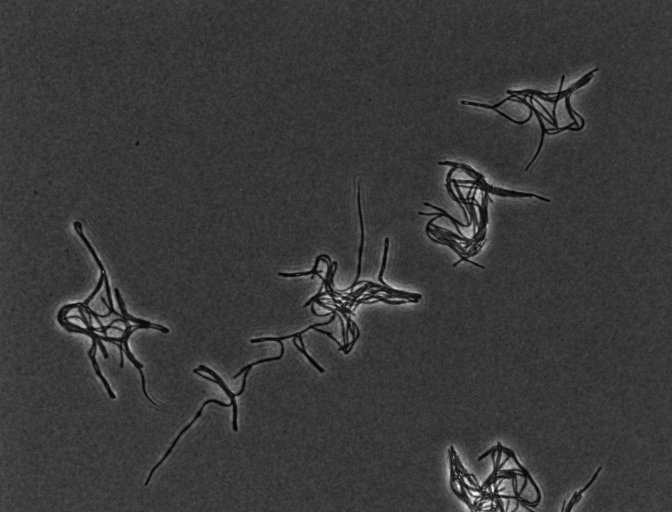
Phase contrast microscopy, 20x objective, 5 h incubation